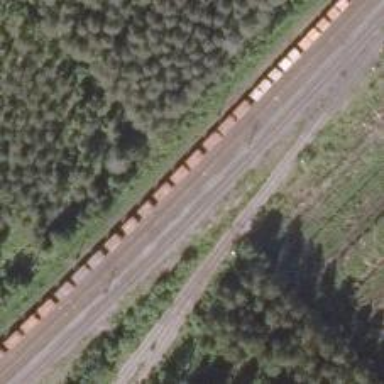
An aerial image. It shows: Siding railway line with electrified contact line for the trains.